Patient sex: F
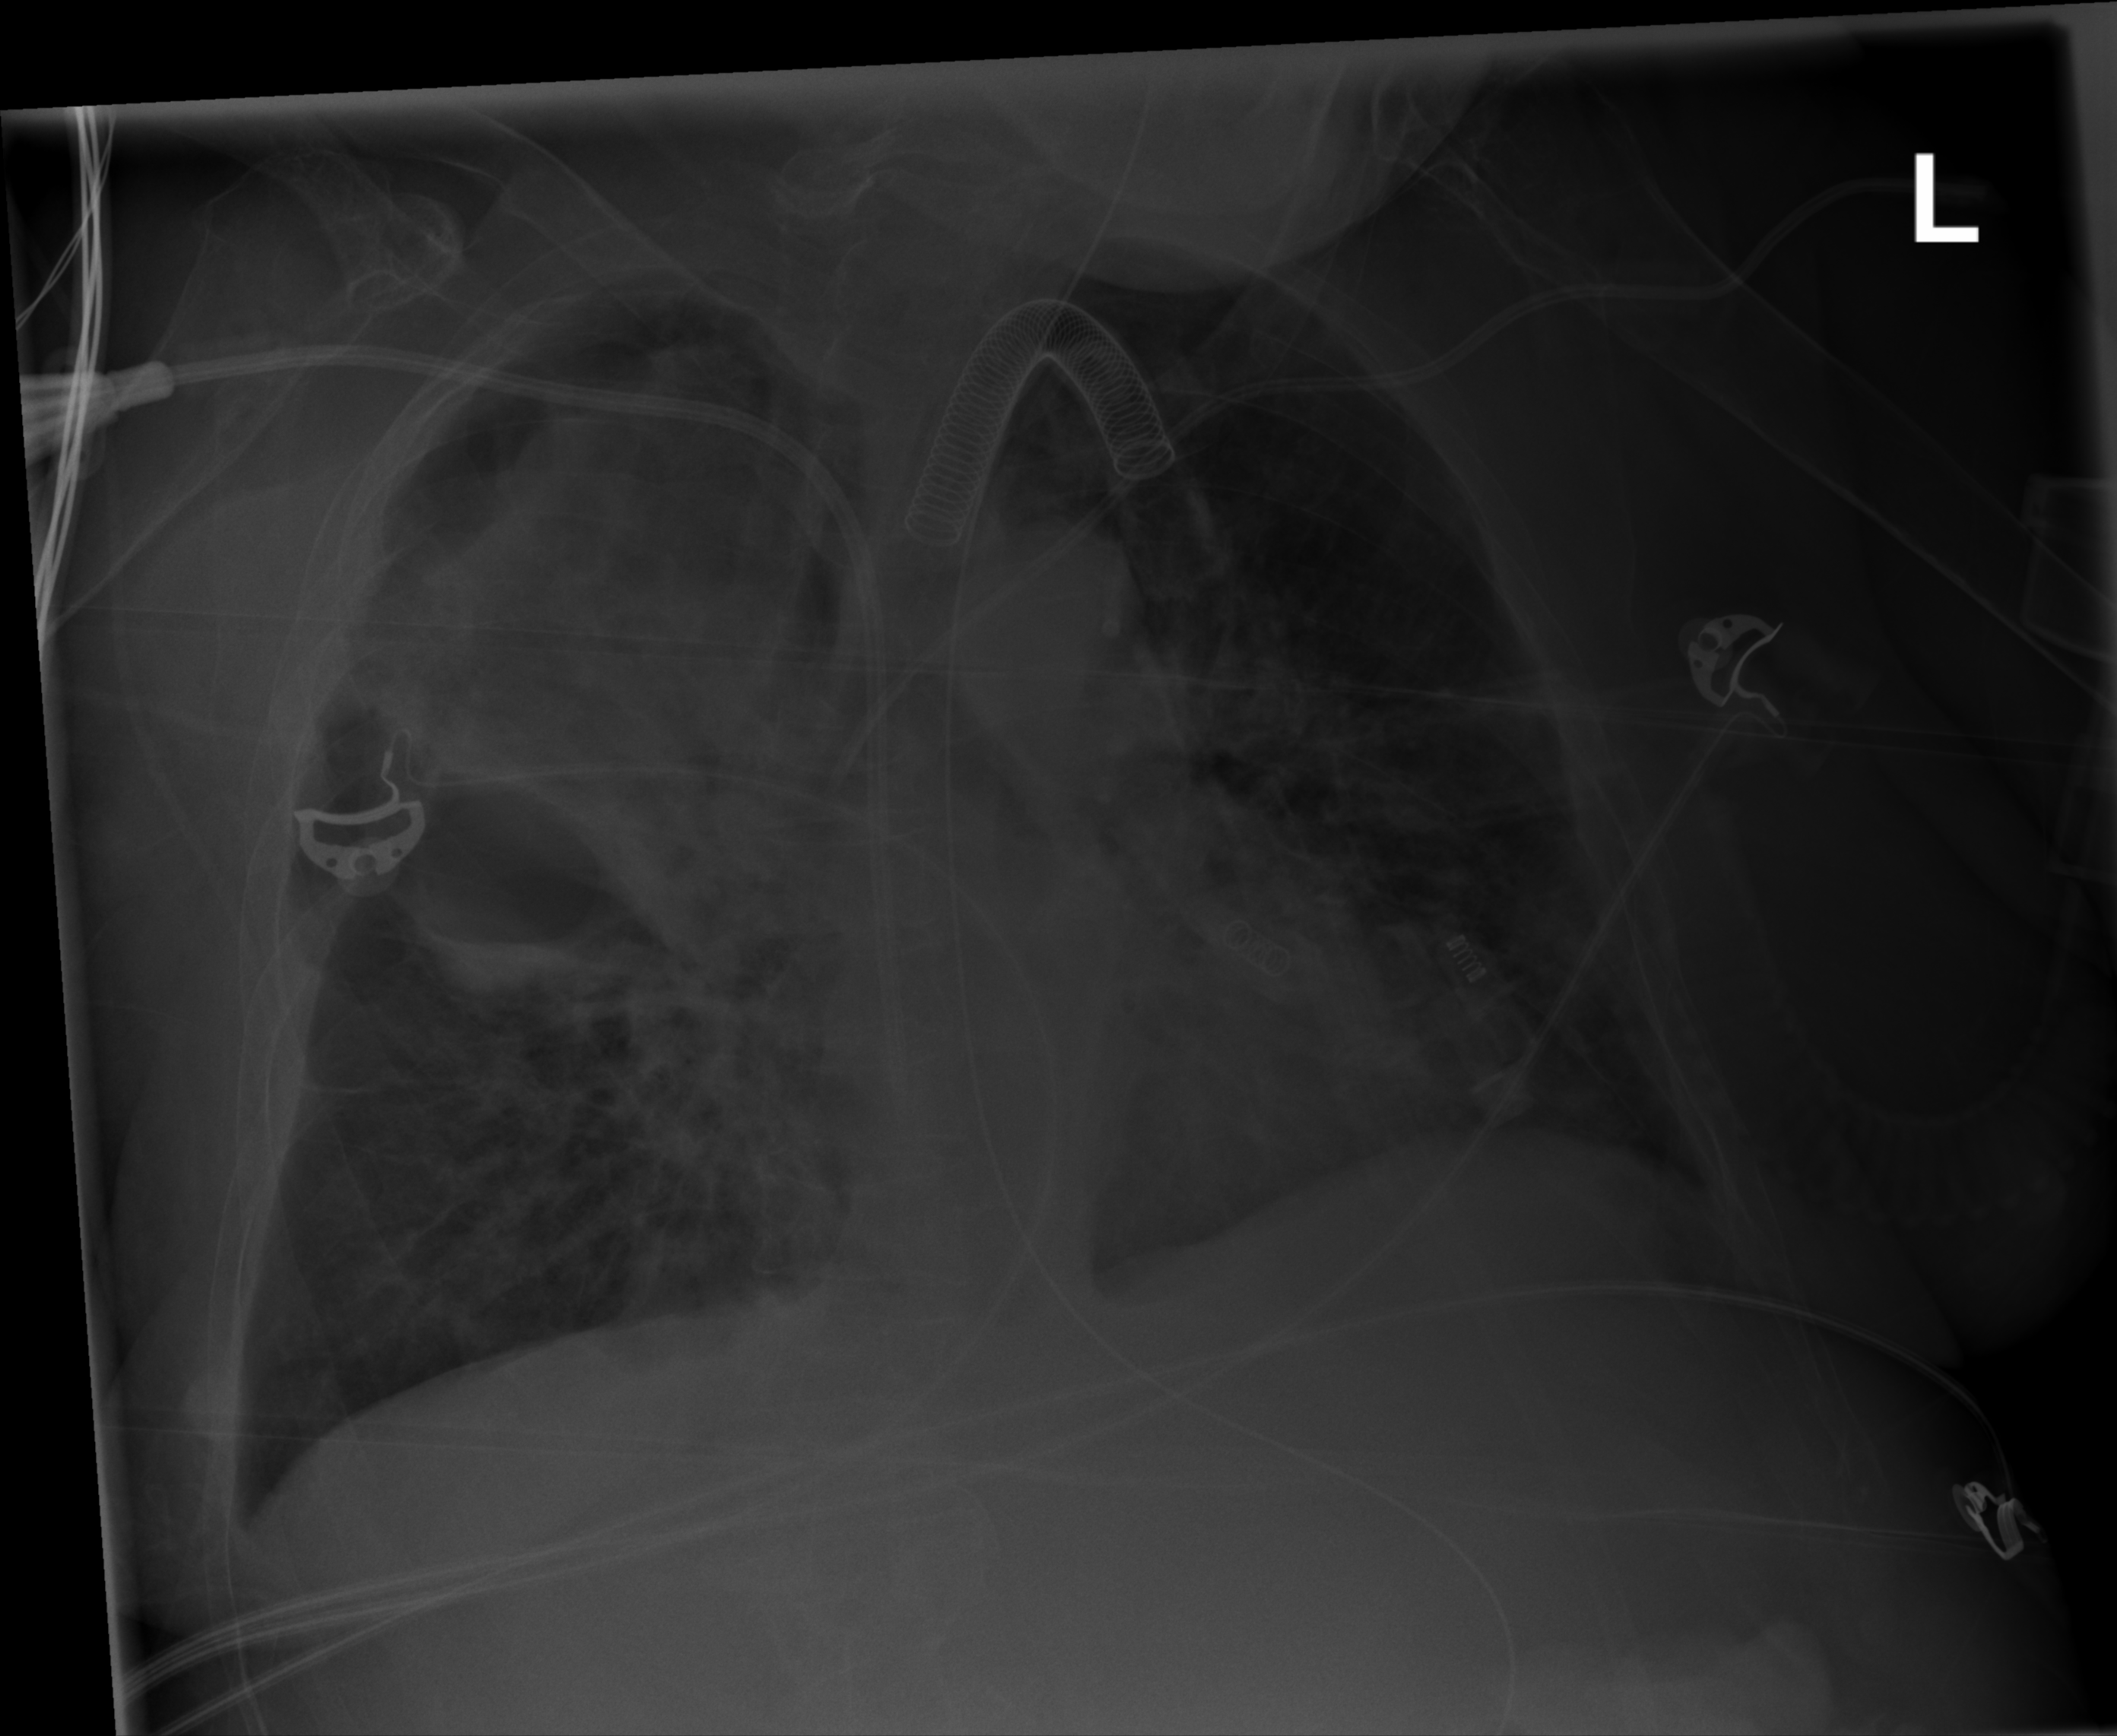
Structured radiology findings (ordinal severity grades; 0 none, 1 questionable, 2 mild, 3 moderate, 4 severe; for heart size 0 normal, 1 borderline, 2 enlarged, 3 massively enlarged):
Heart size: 2
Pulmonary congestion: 0
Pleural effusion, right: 2
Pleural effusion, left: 0
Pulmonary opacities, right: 4
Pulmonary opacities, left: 3
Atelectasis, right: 3
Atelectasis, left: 3